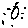
Label: sun